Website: walmart
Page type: address-validator
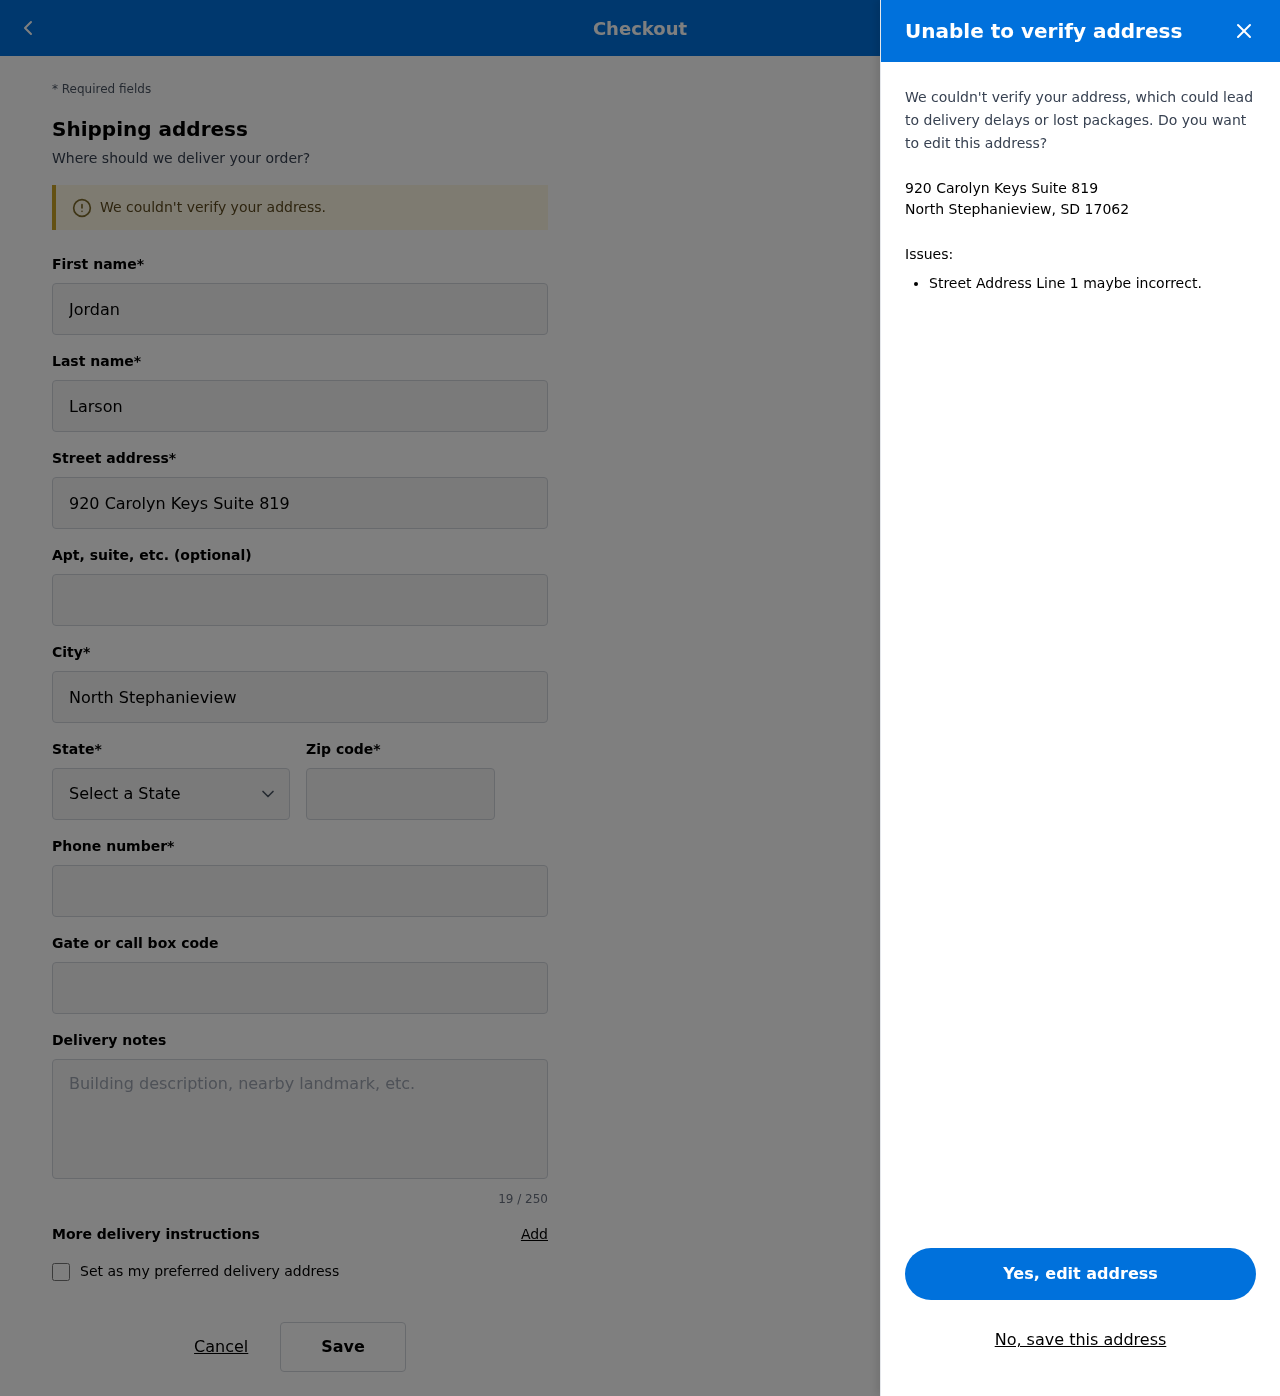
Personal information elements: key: PII_CITY_STATE_ZIP
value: North Stephanieview, SD 17062
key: PII_DELIVERY_INSTRUCTIONS
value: Leave at front door
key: PII_STATE_ABBR
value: SD
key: PII_STREET
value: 920 Carolyn Keys Suite 819
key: PII_FIRSTNAME
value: Jordan
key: PII_LASTNAME
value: Larson
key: PII_CITY
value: North Stephanieview
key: PII_POSTCODE
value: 17062
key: PII_PHONE
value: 3292065630
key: PII_SECURITY_CODE
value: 309